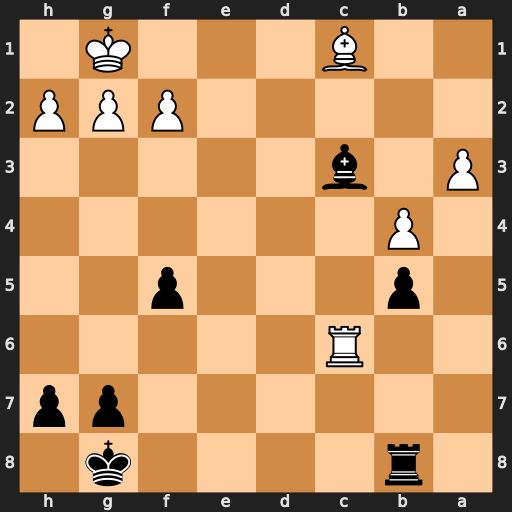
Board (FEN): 1r4k1/6pp/2R5/1p3p2/1P6/P1b5/5PPP/2B3K1
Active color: b
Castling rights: -
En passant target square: -
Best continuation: Rd8 h4 Rd1+ Kh2 Rxc1